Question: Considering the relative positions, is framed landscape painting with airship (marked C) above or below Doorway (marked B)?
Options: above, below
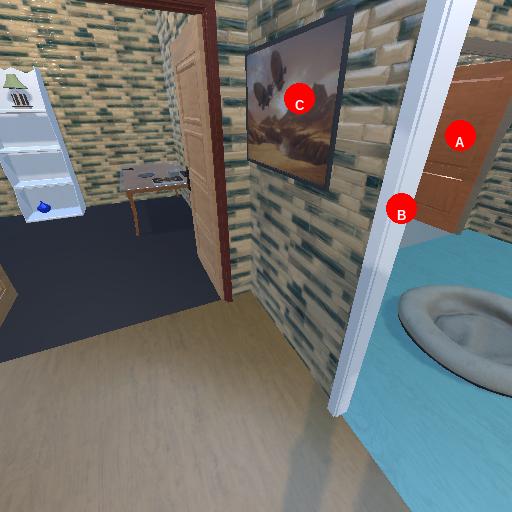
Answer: above